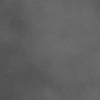
Atmospheric dust classification: dusty